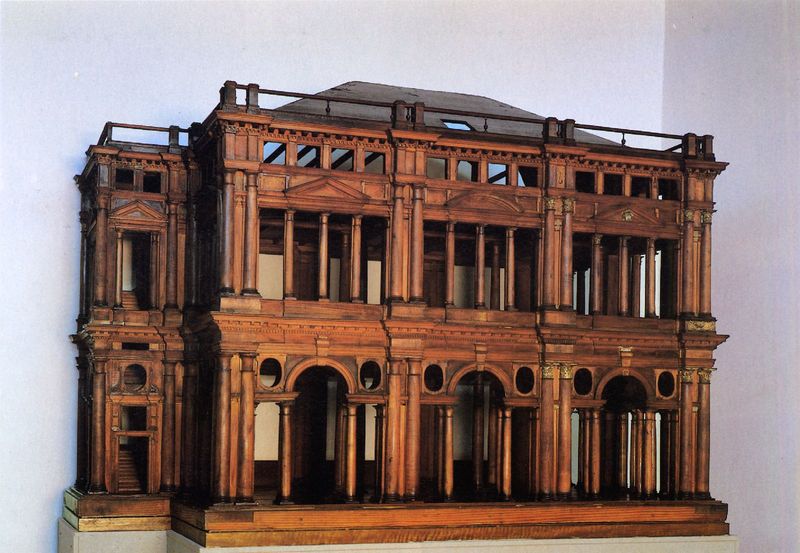
Titel: Rathaus in Augsburg
Künstler: Elias Holl
Standort: Augsburg, Maximilianstraße (EU - D - B)
Schlagwörter: braun, fenster, holz, säulen, dach, gebäude, haus, alt, architektur, sockel, brüstung, theater, renaissance, oval, modell, bogen, fassade, giebel, rundbogen, geländer, model, foto, photographie, eingang, arkade, palast, balustrade, entwurf, photo, verziert, dreiecksgiebel, florenz, dreiecke, stockwerke, miniatur, michelangelo, goldener schnitt, satteldach, zweigeschossig, serliana, säulenordnung, fasade, säulenordnungen, augsburg, medaillons, holzmodell, architekturmodell, 2stöckig, gebäude holz, goldenes dreieck, phi